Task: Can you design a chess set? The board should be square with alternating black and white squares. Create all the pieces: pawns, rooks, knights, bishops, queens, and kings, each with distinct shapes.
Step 4403:
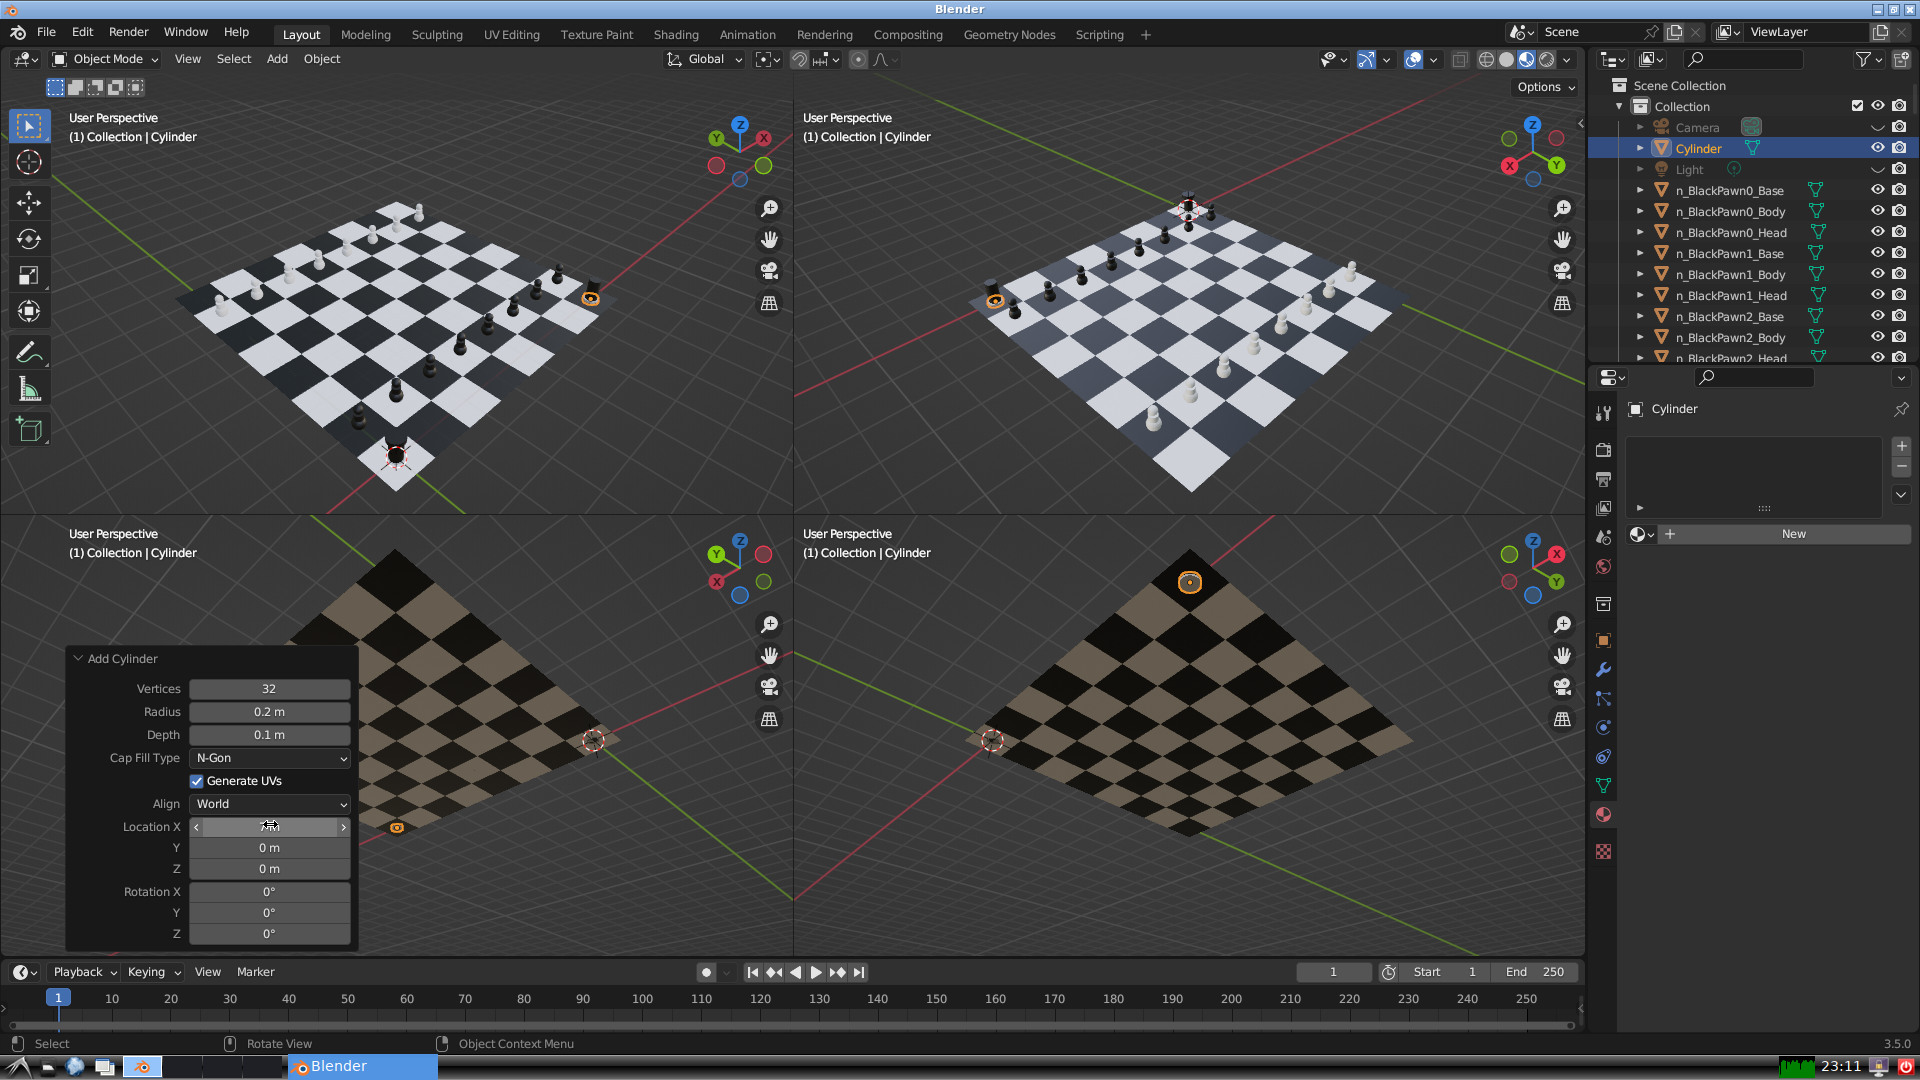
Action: {"mouse_move": [270, 844]}